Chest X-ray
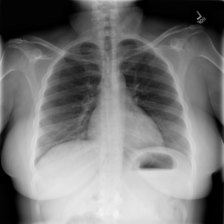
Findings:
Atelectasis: negative
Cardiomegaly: negative
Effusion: negative
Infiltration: negative
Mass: negative
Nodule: negative
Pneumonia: negative
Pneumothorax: negative
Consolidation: negative
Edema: negative
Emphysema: negative
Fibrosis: negative
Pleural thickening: negative
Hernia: negative